Question: For some reason I cannot use maven or gradle dependecy management. I am trying to use Tiles with Spring MVC, I get the following Exception on tcserver startup:
> java.lang.NoClassDefFoundError: org/apache/tiles/startup/BasicTilesInitializer
Here is my dependencies folder:

Also Eclipse points out this Error in my 'layout.jsp'
> The tag handler class for
"tiles:insertAttribute" (org.apache.tiles.jsp.taglib.InsertAttributeTag) was not found on the Java Build
Path
Can anyone point out what am I missing?
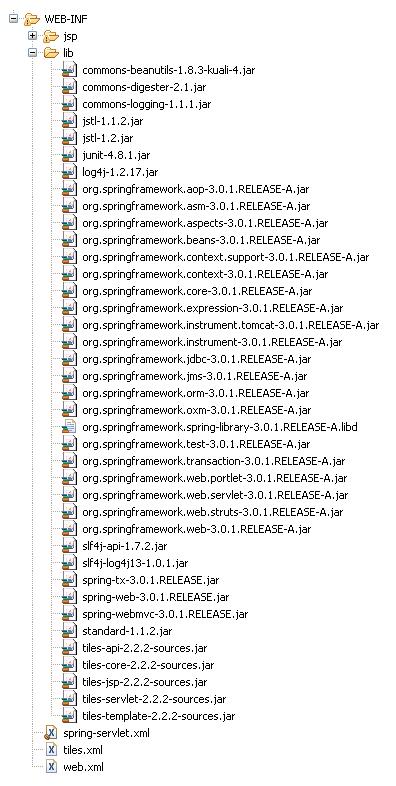
Answer: You put the SOURCE jars in you project lib folder. But you need to use the normal once with the compiled classes.
'tiles-core-2.2.2.jar' instead of 'tiles-core-2.2.2-sources.jar'